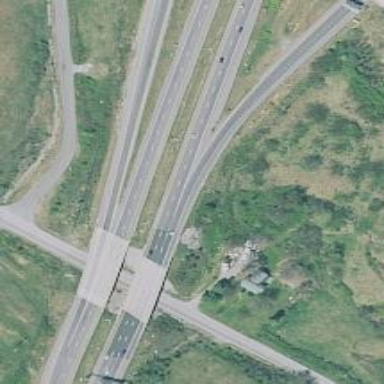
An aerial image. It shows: Motorway junction.